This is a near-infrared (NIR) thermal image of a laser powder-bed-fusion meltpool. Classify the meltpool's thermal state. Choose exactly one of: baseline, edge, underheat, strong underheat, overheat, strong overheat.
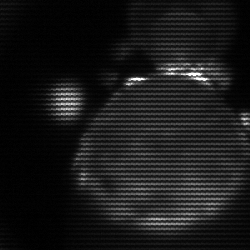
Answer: edge